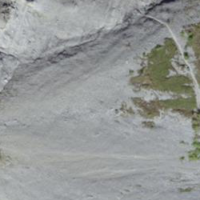
EUNIS habitat code: 48
Species observed at this site:
Leucanthemum halleri